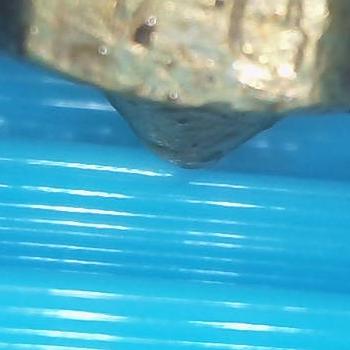
Flow rate: 267%